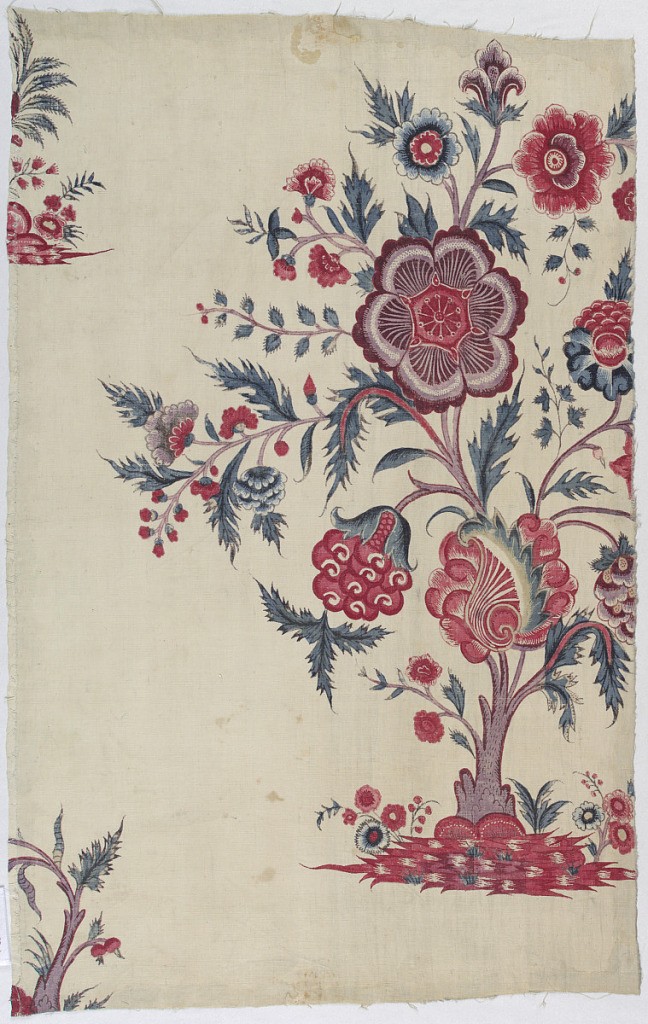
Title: Chintz fragments
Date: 18th century
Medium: cotton Technique: mordants for black, 2 reds and 2 purples applied over resist by brush and pen; madder dyed; blue applied by brush over resist; yellow applied by brush; chintz on plain weave
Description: Two fragments which show the mirror image of a flowering tree motif.